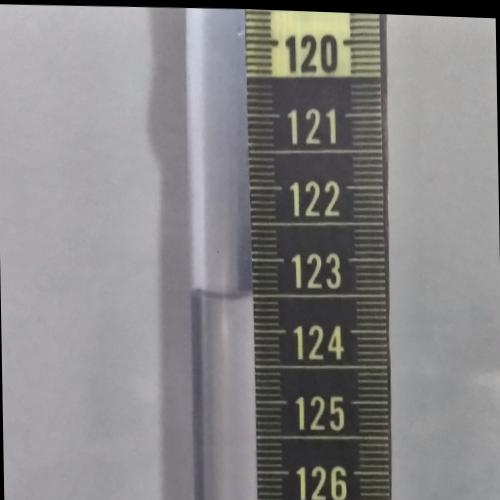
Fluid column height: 123.5 cm